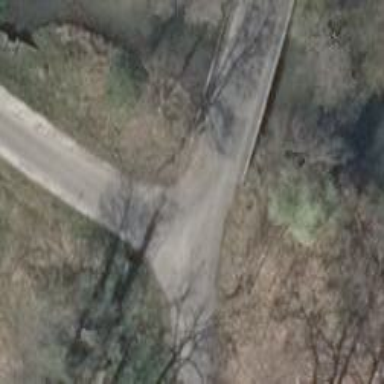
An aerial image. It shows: Unclassified road with asphalt surface.